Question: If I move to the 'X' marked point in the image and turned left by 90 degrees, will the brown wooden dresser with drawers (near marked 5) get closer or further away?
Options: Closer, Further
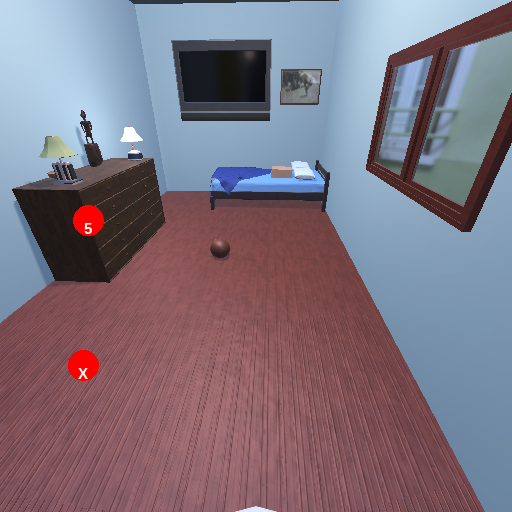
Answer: Closer